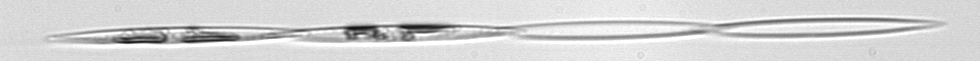
Label: Pseudo-nitzschia